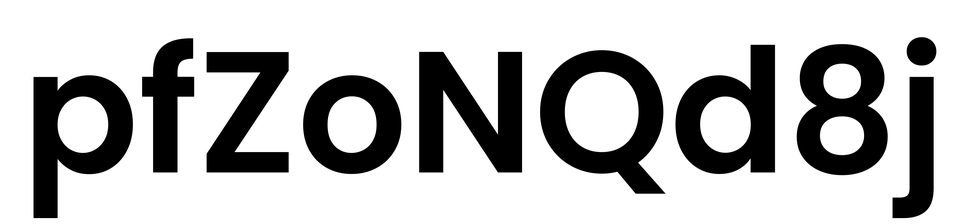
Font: Poppins-SemiBold